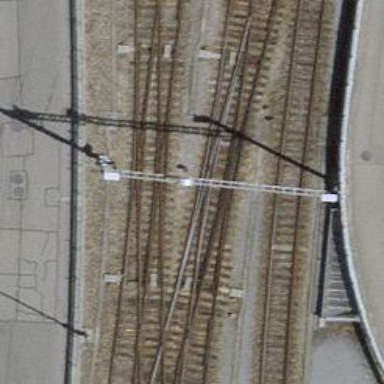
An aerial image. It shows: Railway switch.